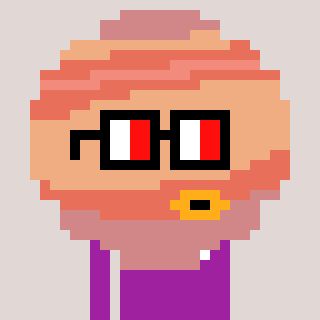
a pixel art character with square glasses with black frames and red eyes, a jupiter-shaped head and a magenta-colored body on a warm background